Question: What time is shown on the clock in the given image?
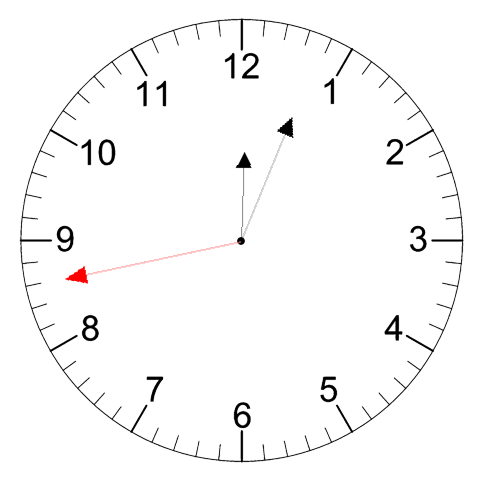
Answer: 12:03:43